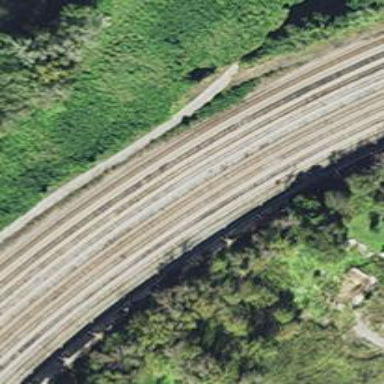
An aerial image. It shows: Railway yard.